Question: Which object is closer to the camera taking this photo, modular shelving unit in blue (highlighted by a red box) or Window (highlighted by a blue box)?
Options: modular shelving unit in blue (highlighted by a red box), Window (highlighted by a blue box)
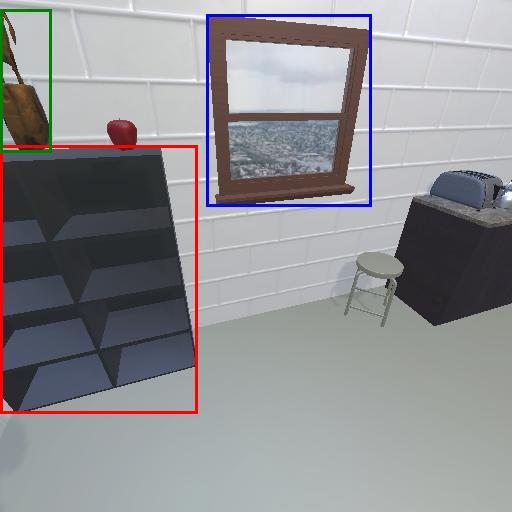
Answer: modular shelving unit in blue (highlighted by a red box)